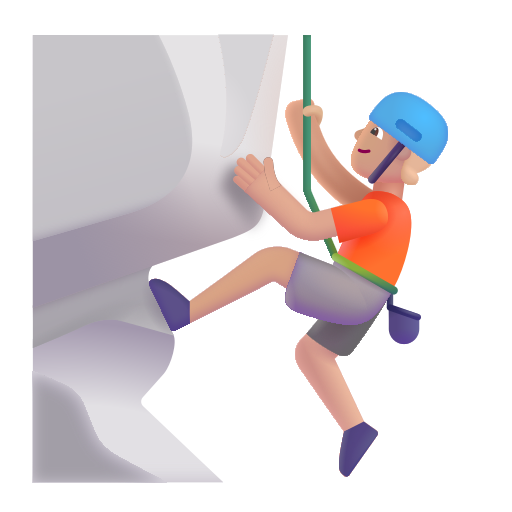
person climbing color  light